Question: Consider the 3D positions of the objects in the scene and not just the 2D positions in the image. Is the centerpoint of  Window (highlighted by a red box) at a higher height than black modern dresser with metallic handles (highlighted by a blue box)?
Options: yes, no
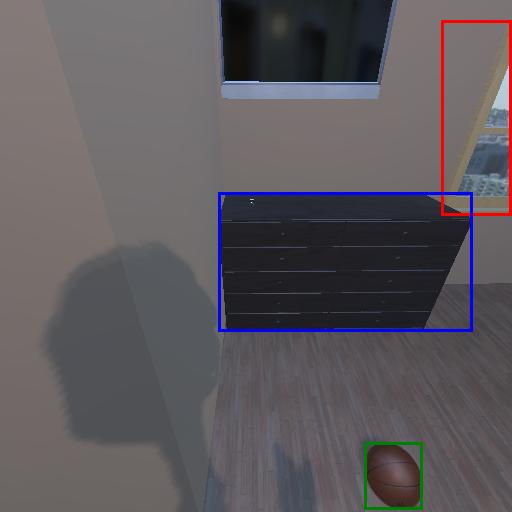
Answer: yes